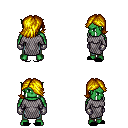
a pixel art fantasy rpg character, male body template, orc, green skin, chain mail, teal pants, blonde swoop hairstyle, metal gloves, black slippers, four views (front, back, left, right), 2x2 character sprite sheet, small pixel art, hard edges, no anti-aliasing